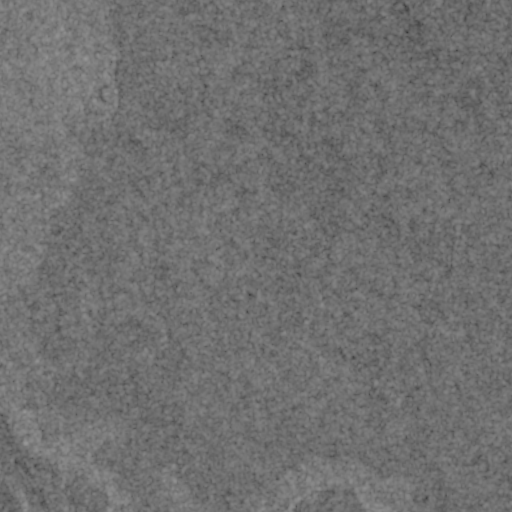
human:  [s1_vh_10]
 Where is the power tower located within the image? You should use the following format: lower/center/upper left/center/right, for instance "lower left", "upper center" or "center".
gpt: The power tower is located in the upper right of the image.
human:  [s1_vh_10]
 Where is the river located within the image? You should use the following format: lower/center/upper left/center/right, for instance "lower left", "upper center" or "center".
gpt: The river is located in the upper left of the image.
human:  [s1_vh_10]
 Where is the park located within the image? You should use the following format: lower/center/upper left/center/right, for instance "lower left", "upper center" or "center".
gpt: There is no park in the image.

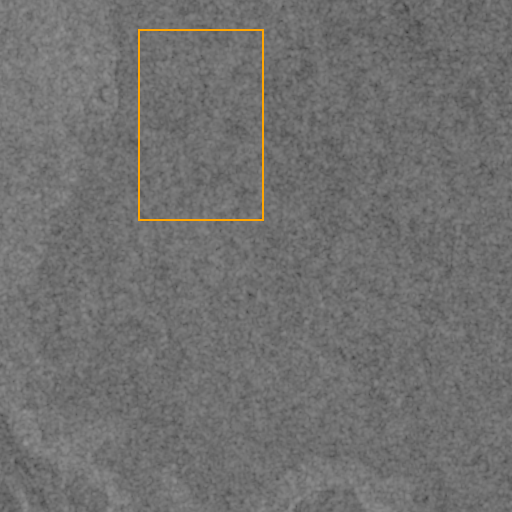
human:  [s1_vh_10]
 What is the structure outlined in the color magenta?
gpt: There is no magenta outline.
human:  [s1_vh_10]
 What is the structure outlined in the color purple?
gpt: There is no structure outlined in purple.